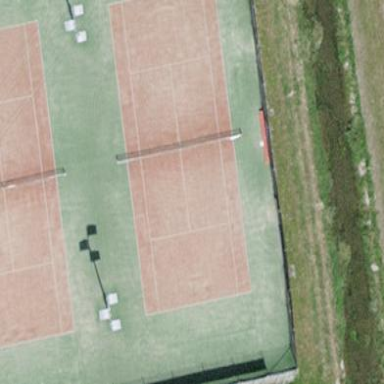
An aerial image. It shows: Tennis court in leisure pitch.